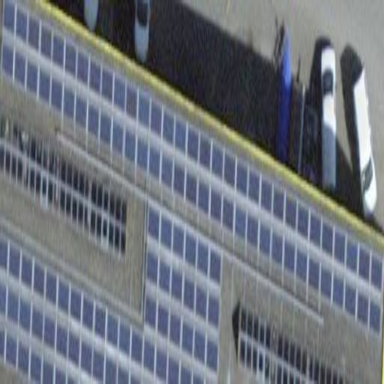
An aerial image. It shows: Solar power generator using photovoltaic panels.